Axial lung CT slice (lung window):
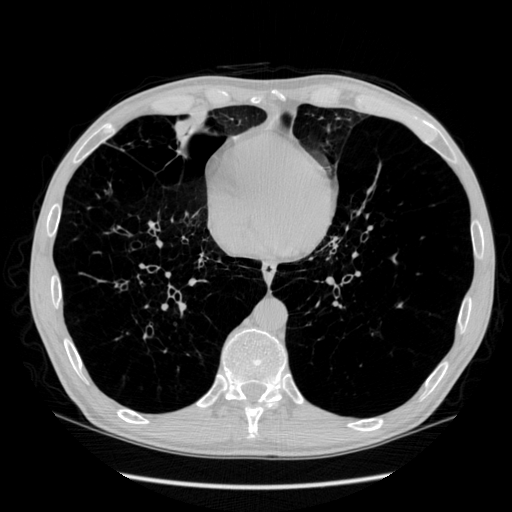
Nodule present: no